Question: Why does Logcat not print a log when the tag starts with "IMS"?
'''
@Override
public void onClick(View v) {
switch (v.getId()) {
case R.id.btnOne:
System.out.println("Button One log by sout");
Log.e("IMSfsadfasdfasdf", "log by Log.e()");
break;
case R.id.btnTwo:
System.out.println("Button Two log by sout");
Log.e("MService", "log by Log.e()");
break;
}
}
'''
Log:
'''
04-07 15:05:48.<PHONE>/com.licheedev.myapplication I/System.out: Button One log by sout
04-07 15:05:49.<PHONE>/com.licheedev.myapplication I/System.out: Button Two log by sout
04-07 15:05:49.<PHONE>/com.licheedev.myapplication E/MService: log by Log.e()
04-07 15:05:54.<PHONE>/com.licheedev.myapplication I/System.out: Button Two log by sout
04-07 15:05:54.<PHONE>/com.licheedev.myapplication E/MService: log by Log.e()
04-07 15:05:54.<PHONE>/com.licheedev.myapplication I/System.out: Button One log by sout
04-07 15:05:55.<PHONE>/com.licheedev.myapplication I/System.out: Button One log by sout
'''
Screenshot:

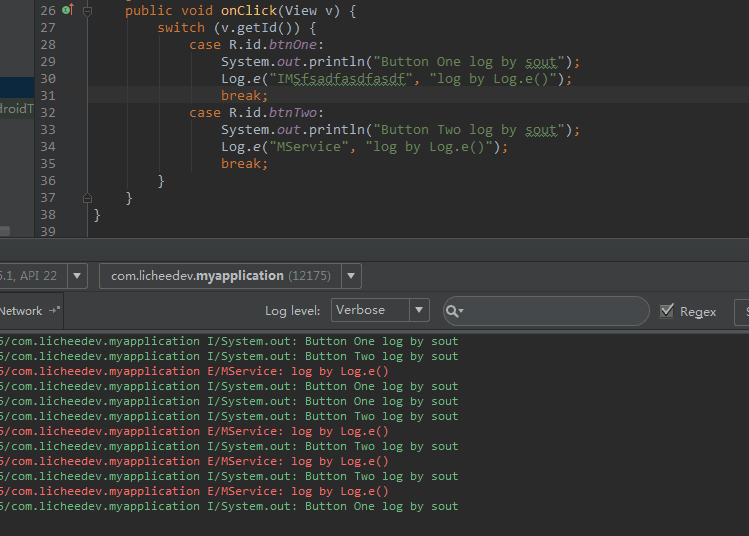
Answer: I'm not exactly sure, but I think this have to do with this line of code in the log mechanism of Android. This is in the function '__android_log_write(prio, tag, buf);'
'''
/* XXX: This needs to go! */
if (!strcmp(tag, "HTC_RIL") ||
!strncmp(tag, "RIL", 3) || /* Any log tag with "RIL" as the prefix */
!strncmp(tag, "IMS", 3) || /* Any log tag with "IMS" as the prefix */
!strcmp(tag, "AT") ||
!strcmp(tag, "GSM") ||
!strcmp(tag, "STK") ||
!strcmp(tag, "CDMA") ||
!strcmp(tag, "PHONE") ||
!strcmp(tag, "SMS")) {
log_id = LOG_ID_RADIO;
// Inform third party apps/ril/radio.. to use Rlog or RLOG
snprintf(tmp_tag, sizeof(tmp_tag), "use-Rlog/RLOG-%s", tag);
tag = tmp_tag;
}
'''
Read <URL> post for detailed information.